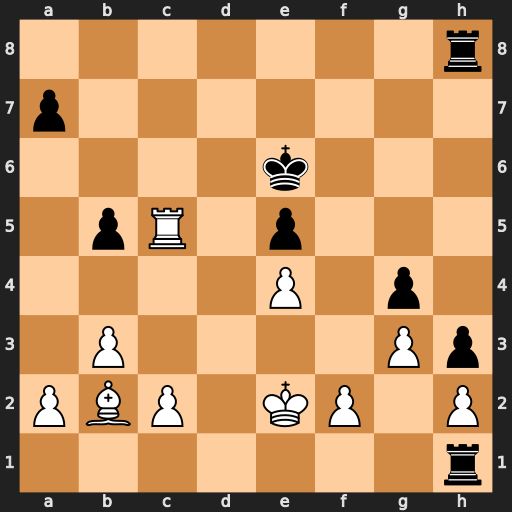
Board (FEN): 7r/p7/4k3/1pR1p3/4P1p1/1P4Pp/PBP1KP1P/7r
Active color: w
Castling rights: -
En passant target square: -
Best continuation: Rxe5+ Kf7 Rf5+